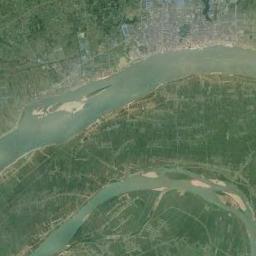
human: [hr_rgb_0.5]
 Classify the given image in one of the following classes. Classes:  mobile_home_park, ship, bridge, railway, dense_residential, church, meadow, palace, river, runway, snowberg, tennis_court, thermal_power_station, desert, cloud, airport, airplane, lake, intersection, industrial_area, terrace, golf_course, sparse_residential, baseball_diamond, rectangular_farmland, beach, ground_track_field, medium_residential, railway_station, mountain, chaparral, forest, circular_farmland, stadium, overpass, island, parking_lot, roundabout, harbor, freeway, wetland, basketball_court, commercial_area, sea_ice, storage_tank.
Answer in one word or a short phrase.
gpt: river